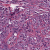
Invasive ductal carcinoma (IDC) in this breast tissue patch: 1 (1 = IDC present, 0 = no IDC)